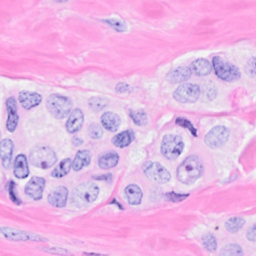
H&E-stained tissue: Breast